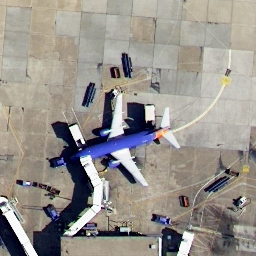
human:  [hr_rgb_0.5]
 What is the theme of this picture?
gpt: airport

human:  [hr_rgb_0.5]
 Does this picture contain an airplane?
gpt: yes

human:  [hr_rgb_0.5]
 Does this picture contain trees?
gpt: no

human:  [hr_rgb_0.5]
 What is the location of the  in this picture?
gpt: center